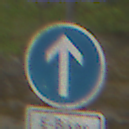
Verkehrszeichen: VorgeschriebeneFahrtrichtungGeradeaus
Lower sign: BesondereFahrzeugeUndTransportgueter13
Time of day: MorningAfternoon
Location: Outdoor (Nature)
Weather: Overcast
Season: NotSpecified
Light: Natural